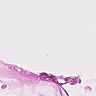
Metastatic tissue present: no